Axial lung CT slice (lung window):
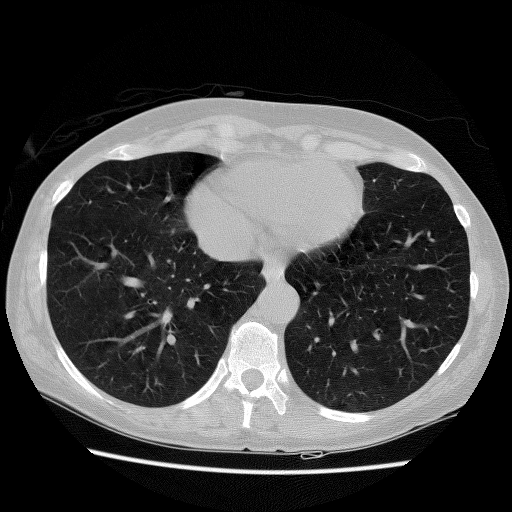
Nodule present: no